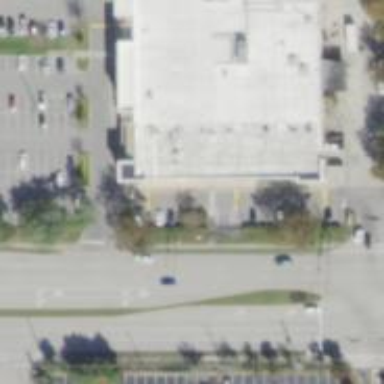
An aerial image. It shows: Pharmacy providing healthcare services.